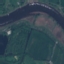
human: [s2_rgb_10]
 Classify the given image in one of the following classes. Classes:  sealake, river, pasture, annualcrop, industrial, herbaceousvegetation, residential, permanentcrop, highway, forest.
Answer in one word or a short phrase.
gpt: River